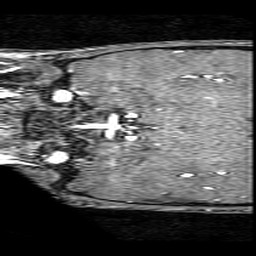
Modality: angio
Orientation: coronal
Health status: ill
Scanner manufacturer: philips
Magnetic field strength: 3 T
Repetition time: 0.01818 s
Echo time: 0.003391 s